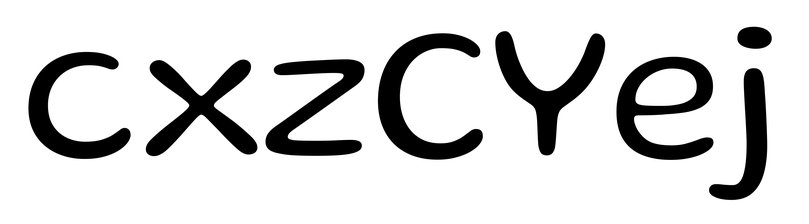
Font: Gluten_Light